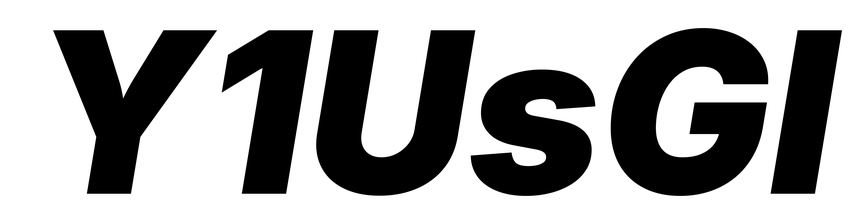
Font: Inter-Italic_Black_Italic